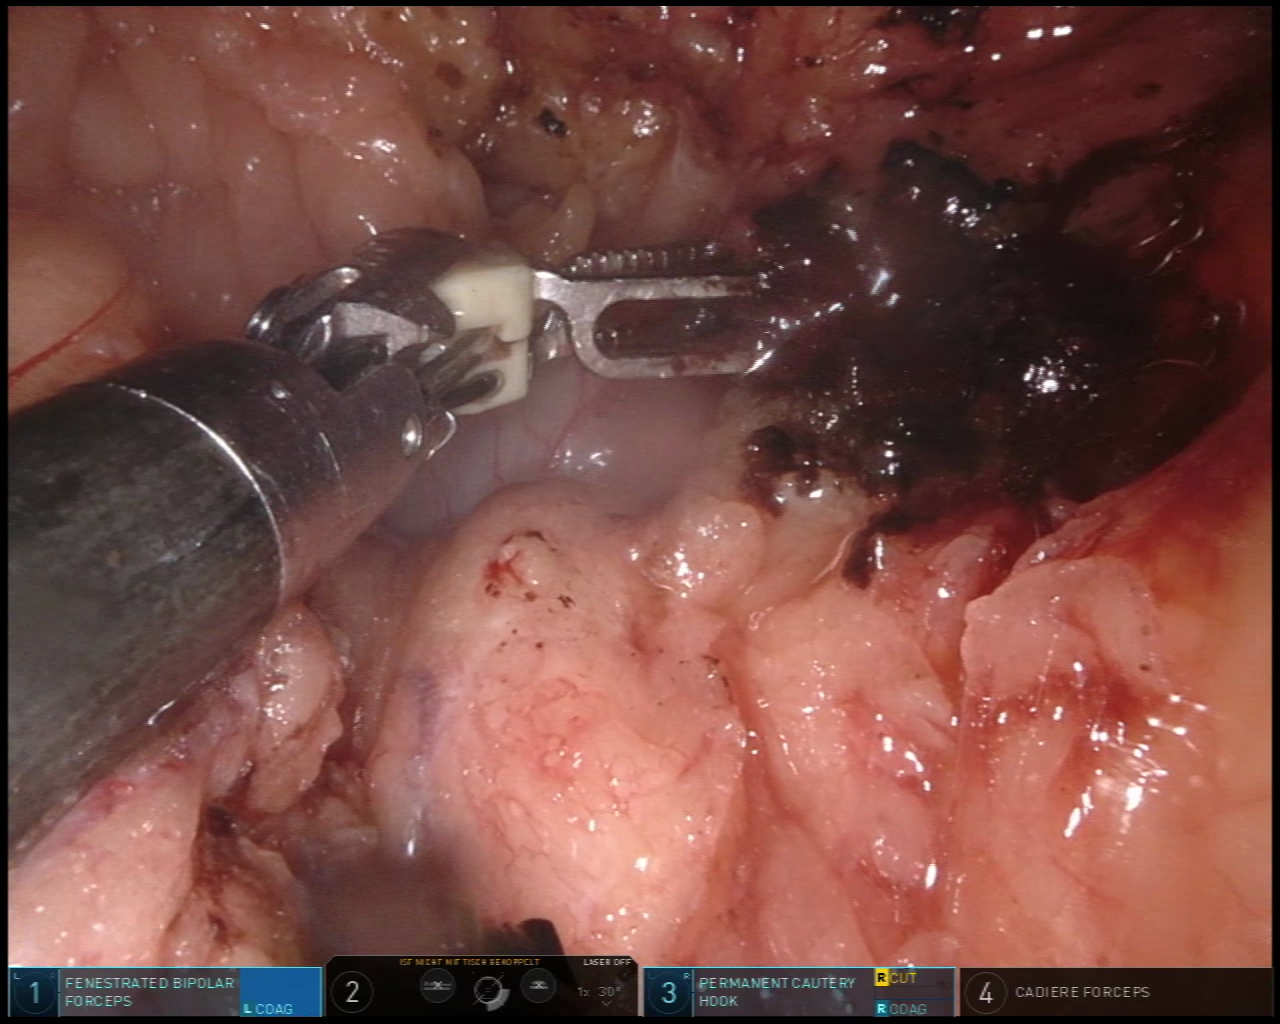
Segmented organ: stomach
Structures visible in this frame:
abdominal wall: no
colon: no
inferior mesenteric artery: no
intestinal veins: no
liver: no
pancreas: no
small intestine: no
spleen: no
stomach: yes
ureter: no
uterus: no
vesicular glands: no